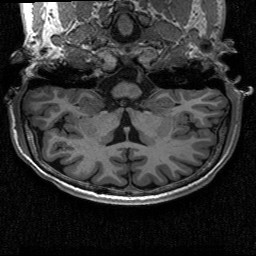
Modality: T1w
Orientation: sagittal
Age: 22
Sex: male
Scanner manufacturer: siemens
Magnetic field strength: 3 T
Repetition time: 2.53 s
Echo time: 0.00267 s